Interaction volume radius: 10 \u00c5
Interaction volume height: 25 \u00c5
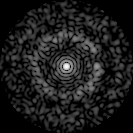
Disorder parameter: 0.8493